Field crop: tomato
Growth stage: 1
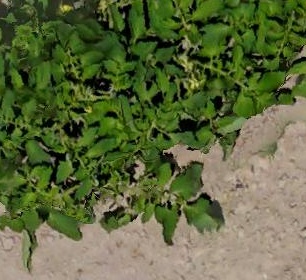
Species: tomato